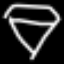
Label: diamond